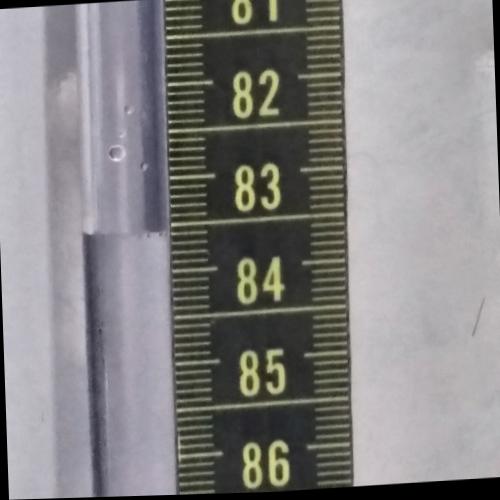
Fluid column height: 83.6 cm